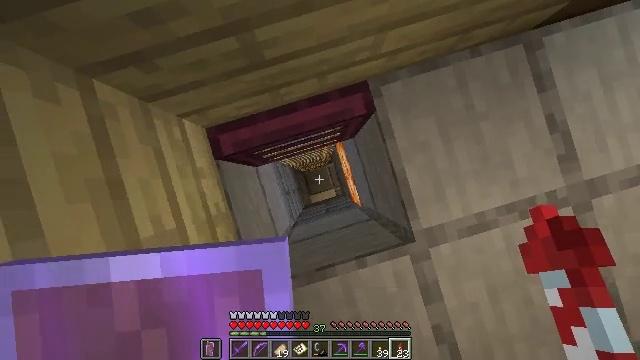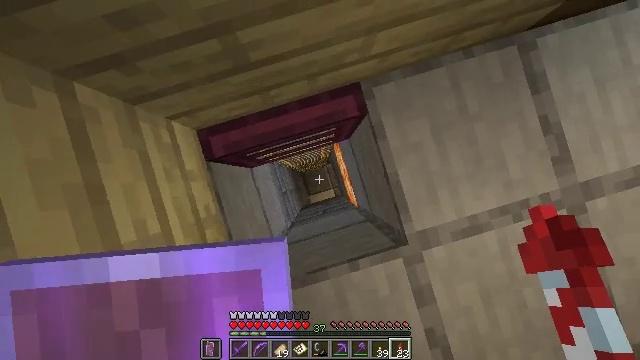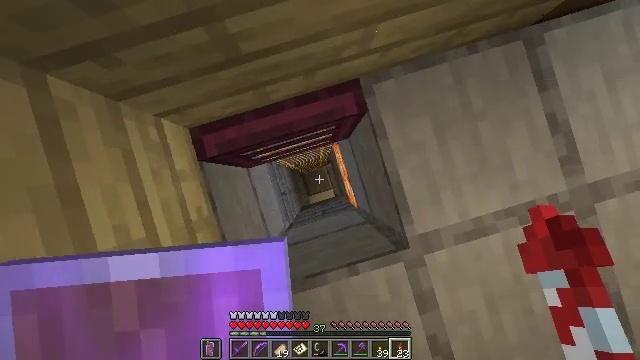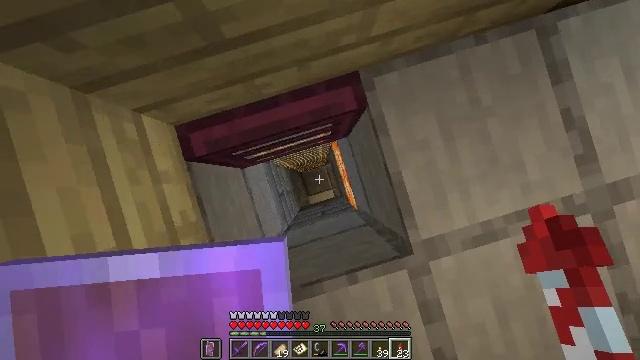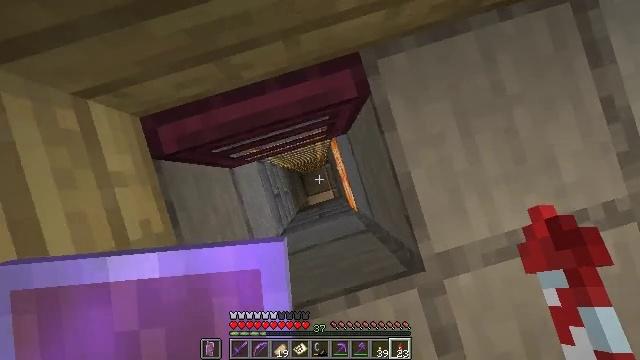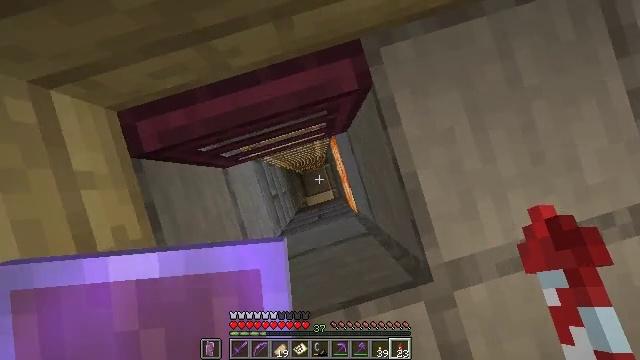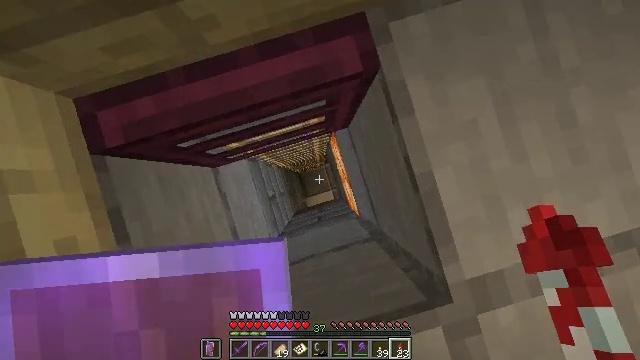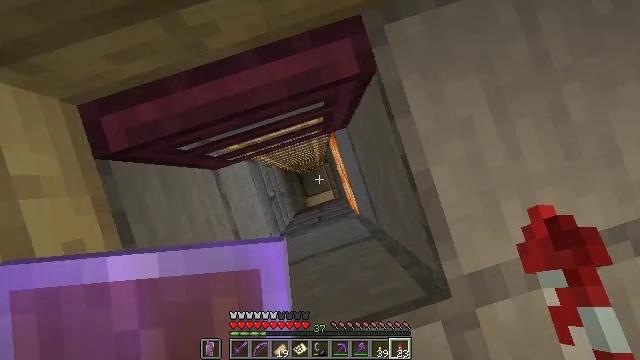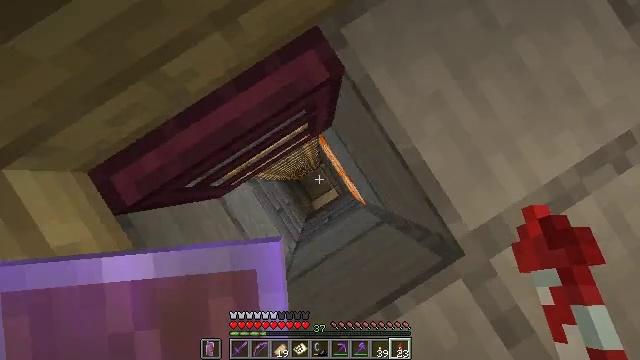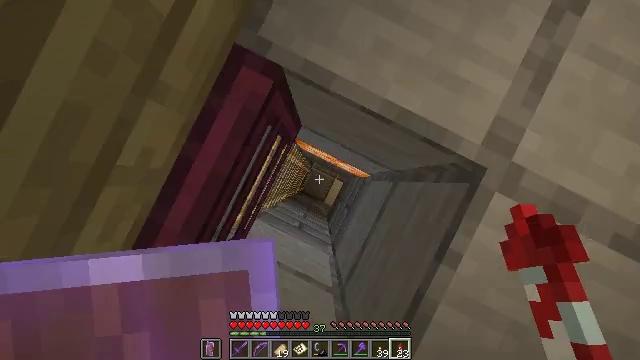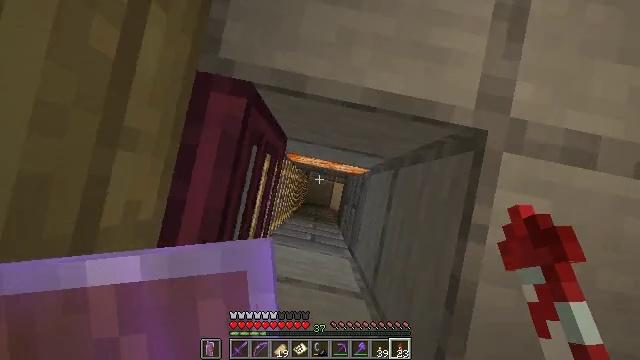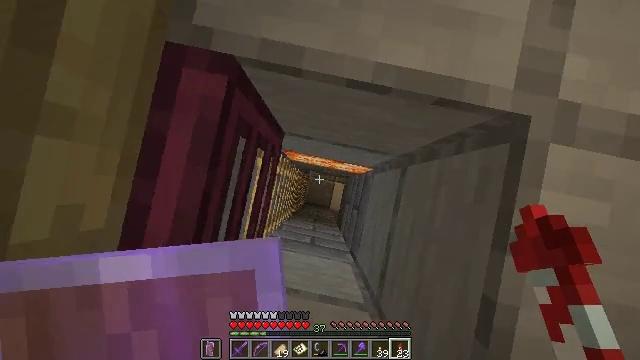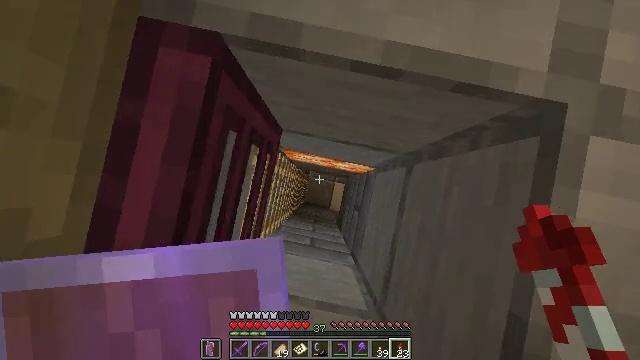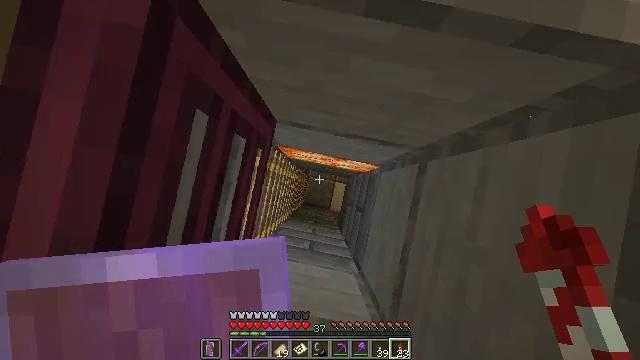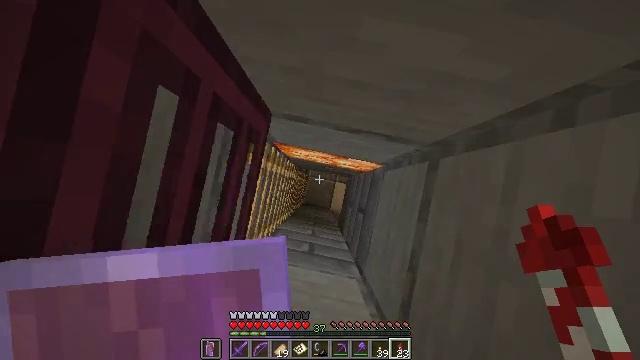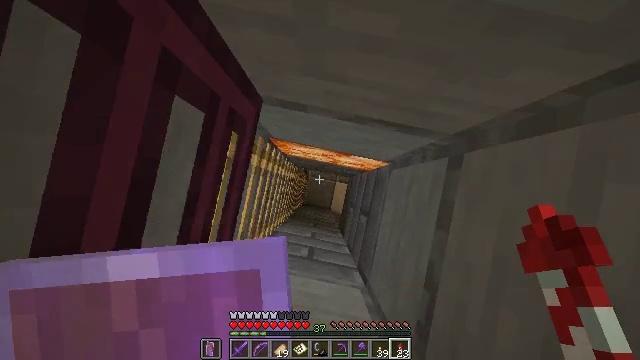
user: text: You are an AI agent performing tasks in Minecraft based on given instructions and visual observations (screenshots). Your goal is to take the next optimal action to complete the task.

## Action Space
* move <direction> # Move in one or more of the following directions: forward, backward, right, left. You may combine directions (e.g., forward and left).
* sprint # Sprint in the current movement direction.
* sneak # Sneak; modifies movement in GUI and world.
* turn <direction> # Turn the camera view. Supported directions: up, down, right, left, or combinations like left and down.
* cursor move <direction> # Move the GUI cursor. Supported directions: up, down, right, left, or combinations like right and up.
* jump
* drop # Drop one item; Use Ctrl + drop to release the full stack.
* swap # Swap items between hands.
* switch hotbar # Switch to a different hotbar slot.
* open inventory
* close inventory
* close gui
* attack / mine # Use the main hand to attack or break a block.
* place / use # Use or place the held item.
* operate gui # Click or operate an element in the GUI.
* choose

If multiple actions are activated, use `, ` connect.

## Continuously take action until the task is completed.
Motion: motion action
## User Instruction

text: Use a pickaxe to mine the bone block.
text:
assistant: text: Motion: turn down
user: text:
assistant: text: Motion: turn down
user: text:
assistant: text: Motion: no_op
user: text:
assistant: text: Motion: no_op
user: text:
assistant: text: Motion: no_op
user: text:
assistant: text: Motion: no_op
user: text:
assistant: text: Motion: turn right
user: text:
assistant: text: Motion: turn right
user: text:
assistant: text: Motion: turn right and down
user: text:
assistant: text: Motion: turn right and up
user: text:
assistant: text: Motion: no_op
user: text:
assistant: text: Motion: no_op
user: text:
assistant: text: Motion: no_op
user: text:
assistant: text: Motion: no_op
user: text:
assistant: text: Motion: no_op
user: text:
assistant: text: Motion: no_op
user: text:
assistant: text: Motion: no_op
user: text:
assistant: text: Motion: no_op
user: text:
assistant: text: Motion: turn right
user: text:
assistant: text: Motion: turn right
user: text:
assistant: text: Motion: turn right and up
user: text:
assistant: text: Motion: turn right
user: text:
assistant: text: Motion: turn right
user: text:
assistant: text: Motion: no_op
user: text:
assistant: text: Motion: no_op
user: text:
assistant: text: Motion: no_op
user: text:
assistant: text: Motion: no_op
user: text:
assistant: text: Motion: no_op
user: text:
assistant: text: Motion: no_op
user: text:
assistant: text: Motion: no_op